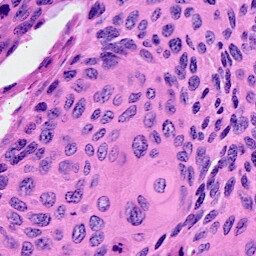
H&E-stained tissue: Cervix